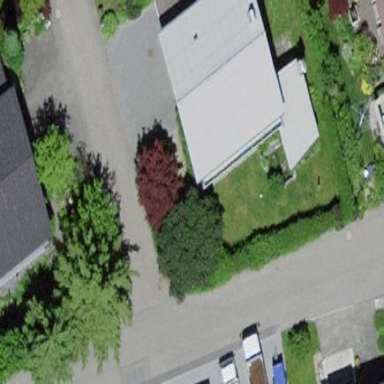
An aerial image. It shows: Gabled roofed house.